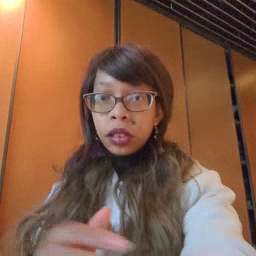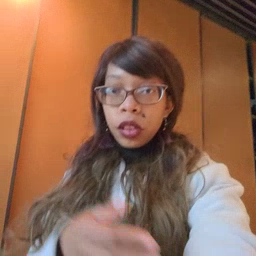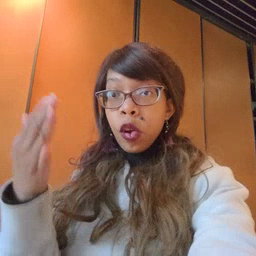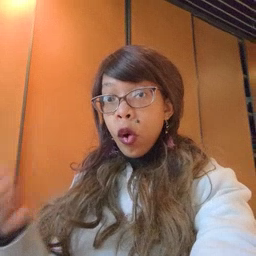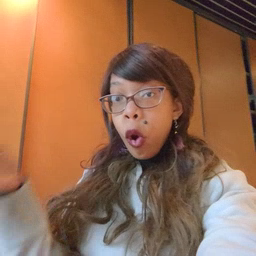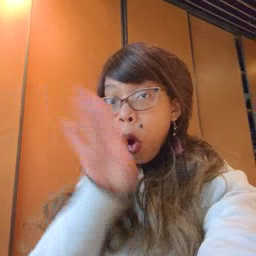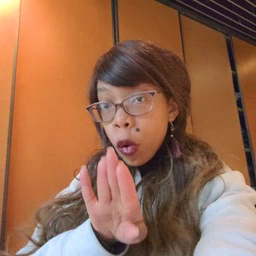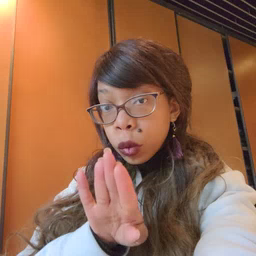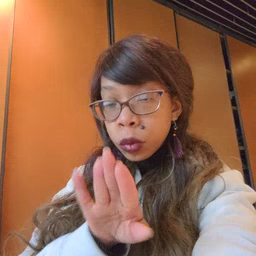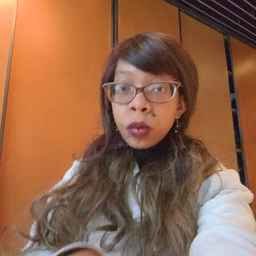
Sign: close